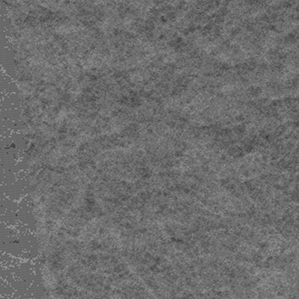
Label: frost